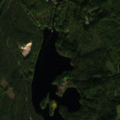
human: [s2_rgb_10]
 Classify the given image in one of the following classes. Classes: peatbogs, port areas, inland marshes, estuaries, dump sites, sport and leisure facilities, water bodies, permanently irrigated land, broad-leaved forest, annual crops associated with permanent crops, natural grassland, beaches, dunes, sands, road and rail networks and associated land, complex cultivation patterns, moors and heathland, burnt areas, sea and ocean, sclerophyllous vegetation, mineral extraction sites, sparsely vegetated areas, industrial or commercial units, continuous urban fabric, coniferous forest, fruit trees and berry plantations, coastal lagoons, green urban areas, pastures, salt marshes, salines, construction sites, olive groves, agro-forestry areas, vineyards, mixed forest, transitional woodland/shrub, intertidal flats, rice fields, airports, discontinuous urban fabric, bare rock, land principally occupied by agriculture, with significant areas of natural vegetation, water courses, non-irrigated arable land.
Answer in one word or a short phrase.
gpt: coniferous forest, mixed forest, water bodies